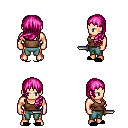
a pixel art fantasy rpg character, male body template, human, light skin, brown pirate shirt, teal pants, pink left-swept hairstyle, black slippers, dagger, four views (front, back, left, right), 2x2 character sprite sheet, small pixel art, hard edges, no anti-aliasing